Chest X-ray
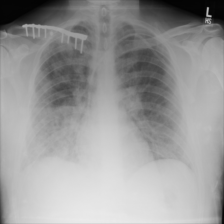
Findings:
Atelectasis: negative
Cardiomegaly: negative
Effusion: negative
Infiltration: positive
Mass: positive
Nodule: negative
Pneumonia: negative
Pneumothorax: negative
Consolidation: negative
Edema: positive
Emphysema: negative
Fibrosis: negative
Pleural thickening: negative
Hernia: negative